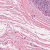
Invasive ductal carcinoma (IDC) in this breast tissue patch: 0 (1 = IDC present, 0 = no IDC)